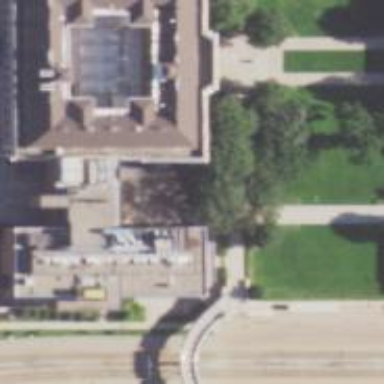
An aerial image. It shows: View of university building.